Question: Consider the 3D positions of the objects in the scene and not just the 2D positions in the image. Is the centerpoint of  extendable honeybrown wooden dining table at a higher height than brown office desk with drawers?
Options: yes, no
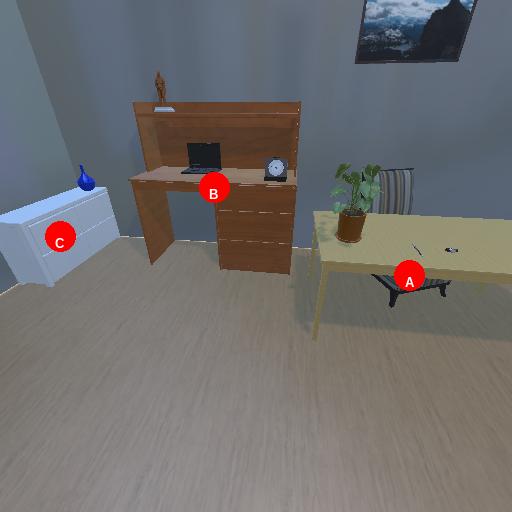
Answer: yes